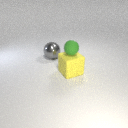
large gray metal sphere behind large yellow rubber cube